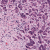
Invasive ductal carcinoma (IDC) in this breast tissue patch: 1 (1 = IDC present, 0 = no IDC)